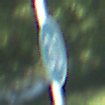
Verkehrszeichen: VorgeschriebeneMindestgeschwindigkeit
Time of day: MorningAfternoon
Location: Outdoor (Nature)
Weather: Clear
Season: NotSpecified
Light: Natural